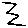
Label: zigzag